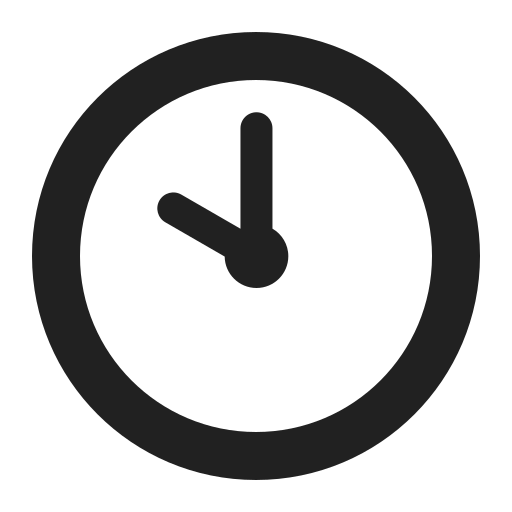
ten oclock high contrast